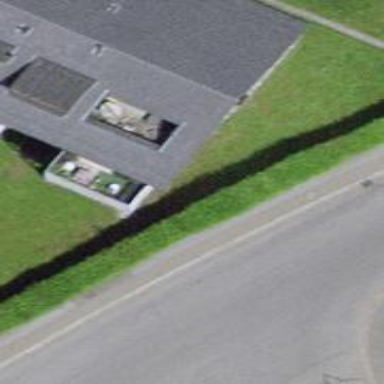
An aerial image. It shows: Hedge acting as barrier.